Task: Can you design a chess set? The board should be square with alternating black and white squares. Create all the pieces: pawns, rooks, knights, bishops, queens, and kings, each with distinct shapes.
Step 1344:
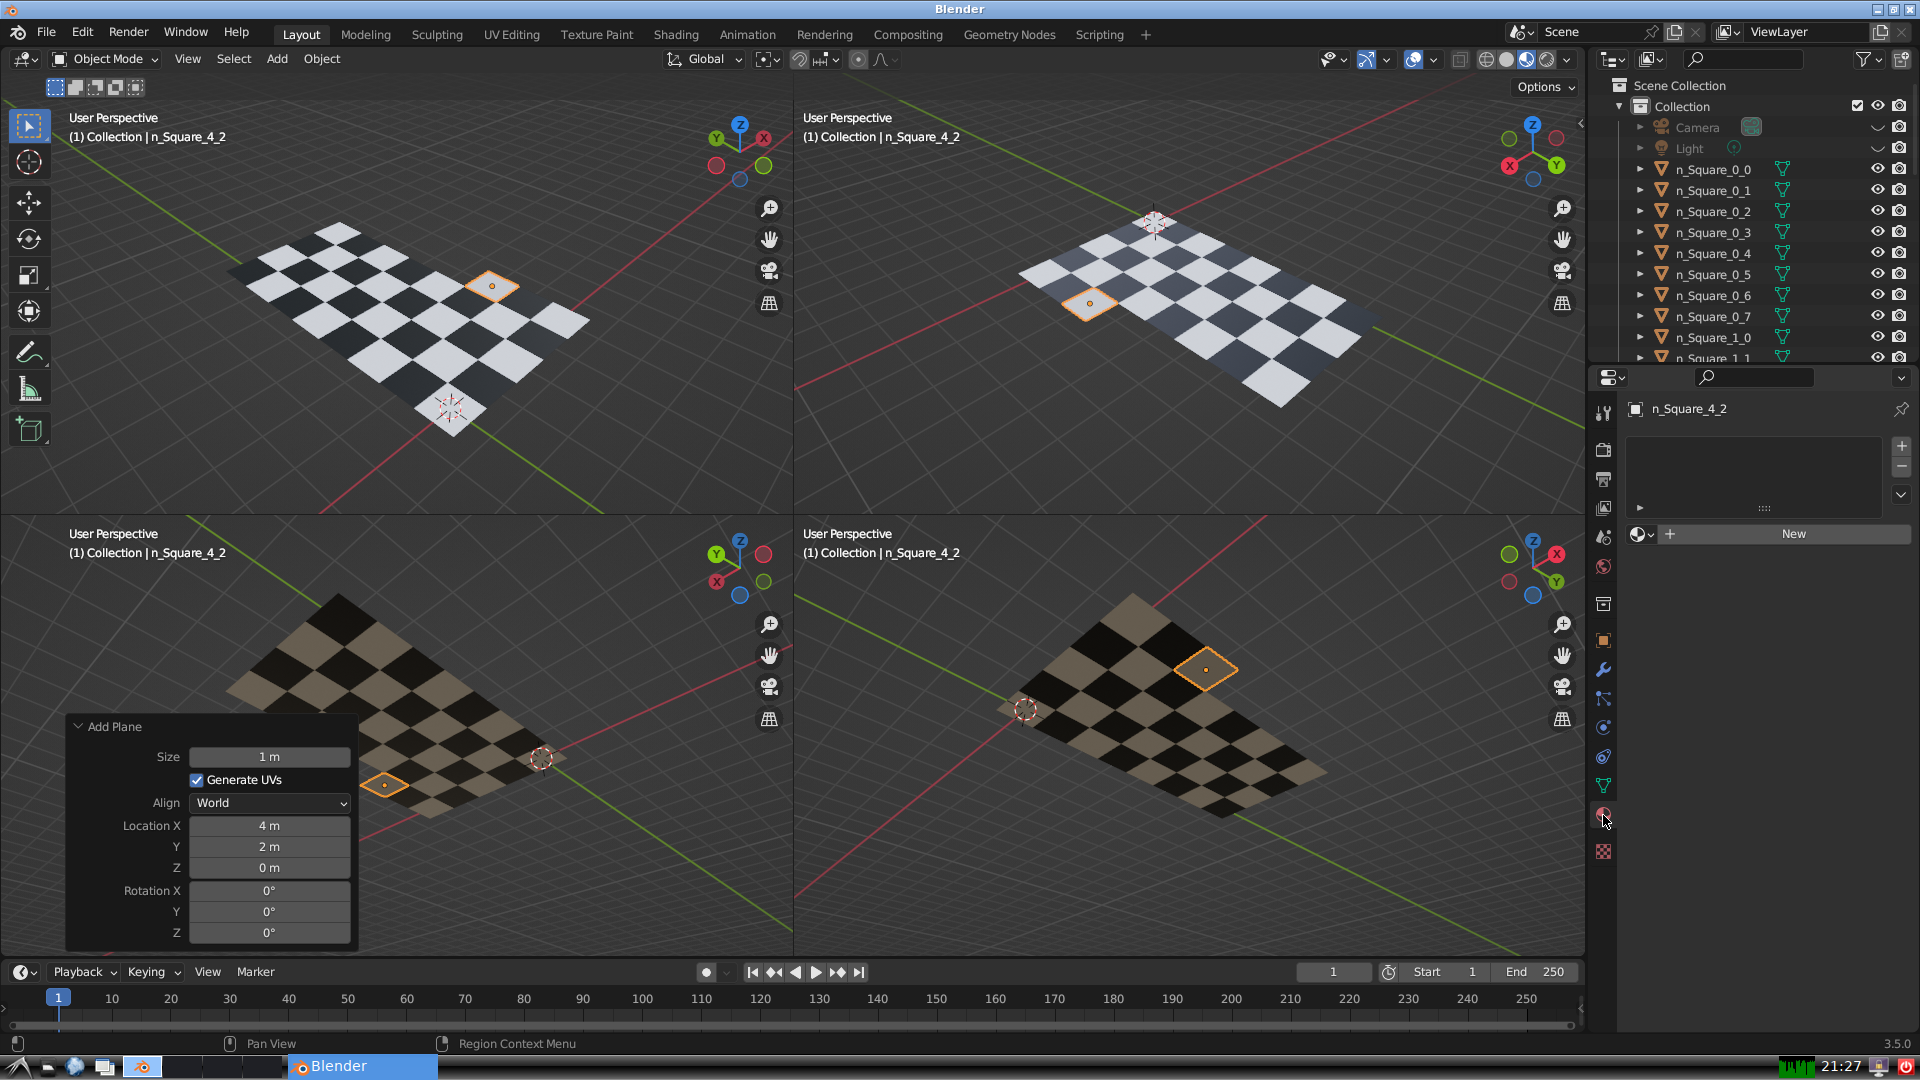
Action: {"mouse_move": [1636, 534]}